Question: # What I want
I have two custom 'ListBox' inside my 'UserControl'.
My custom 'ListBox1' has a 'private List<Element> SubList' which is a sub-list of its elements. This custom control implements the 'PropertyChanged' of 'INotifyPropertyChanged' etc etc.
My 'ListBox2' has to display this sub-list.
Both of them are also using 'DataTemplate' but I do not think it will be the problem here so I will not take care of this part here. If I am wrong, let me know and I will update my example.

# What I tried
'''
<UserControl>
<local:ListBox1 x:Name="ListBox1"
DataContext="{Binding MyFullList}"/>
<local:ListBox2 x:Name="ListBox2"
DataContext="{Binding ElementName=ListBox1}"
Content="{Binding Path=SubList}"/>
</UserControl>
'''
It's giving me inside my ListBox2:
(Collection)
I tried using just one element instead of the list of elements and it was working.
I also tried like this:
'''
<UserControl>
<local:ListBox1 x:Name="ListBox1"
DataContext="{Binding MyFullList}"/>
<local:ListBox2 x:Name="ListBox2"
DataContext="{Binding ElementName=ListBox1, Path=SubList}"/>
</UserControl>
'''
But it is giving me nothing... I also tried using 'ObservableCollection' instead of 'List' but still nothing.
# My Questions
What should be my Binding to fill 'ListBox2' with the 'SubList' of 'ListBox1'?
What am I doing wrong ?
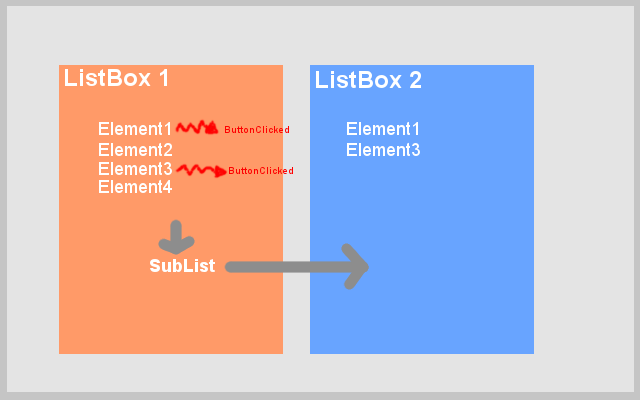
Answer: I found the solution to my problem. I tried using a list already filled and it was working. So the problem was during the update of the 'ListBox2' and not the 'DataBinding'.
I do not know why but the 'List' named 'SubList' was not updating the 'ListBox2' even if it was triggering the 'OnPropertyChanged' event, etc.
I just needed to change my 'SubList' to an 'ObservableCollection' and the following code is doing the 'DataBinding' correctly :
'''
<UserControl>
<local:ListBox1 x:Name="ListBox1"
DataContext="{Binding MyFullList}"/>
<local:ListBox2 x:Name="ListBox2"
DataContext="{Binding ElementName=ListBox1, Path=SubList}"/>
</UserControl>
'''